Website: macys
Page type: delivery-shipping
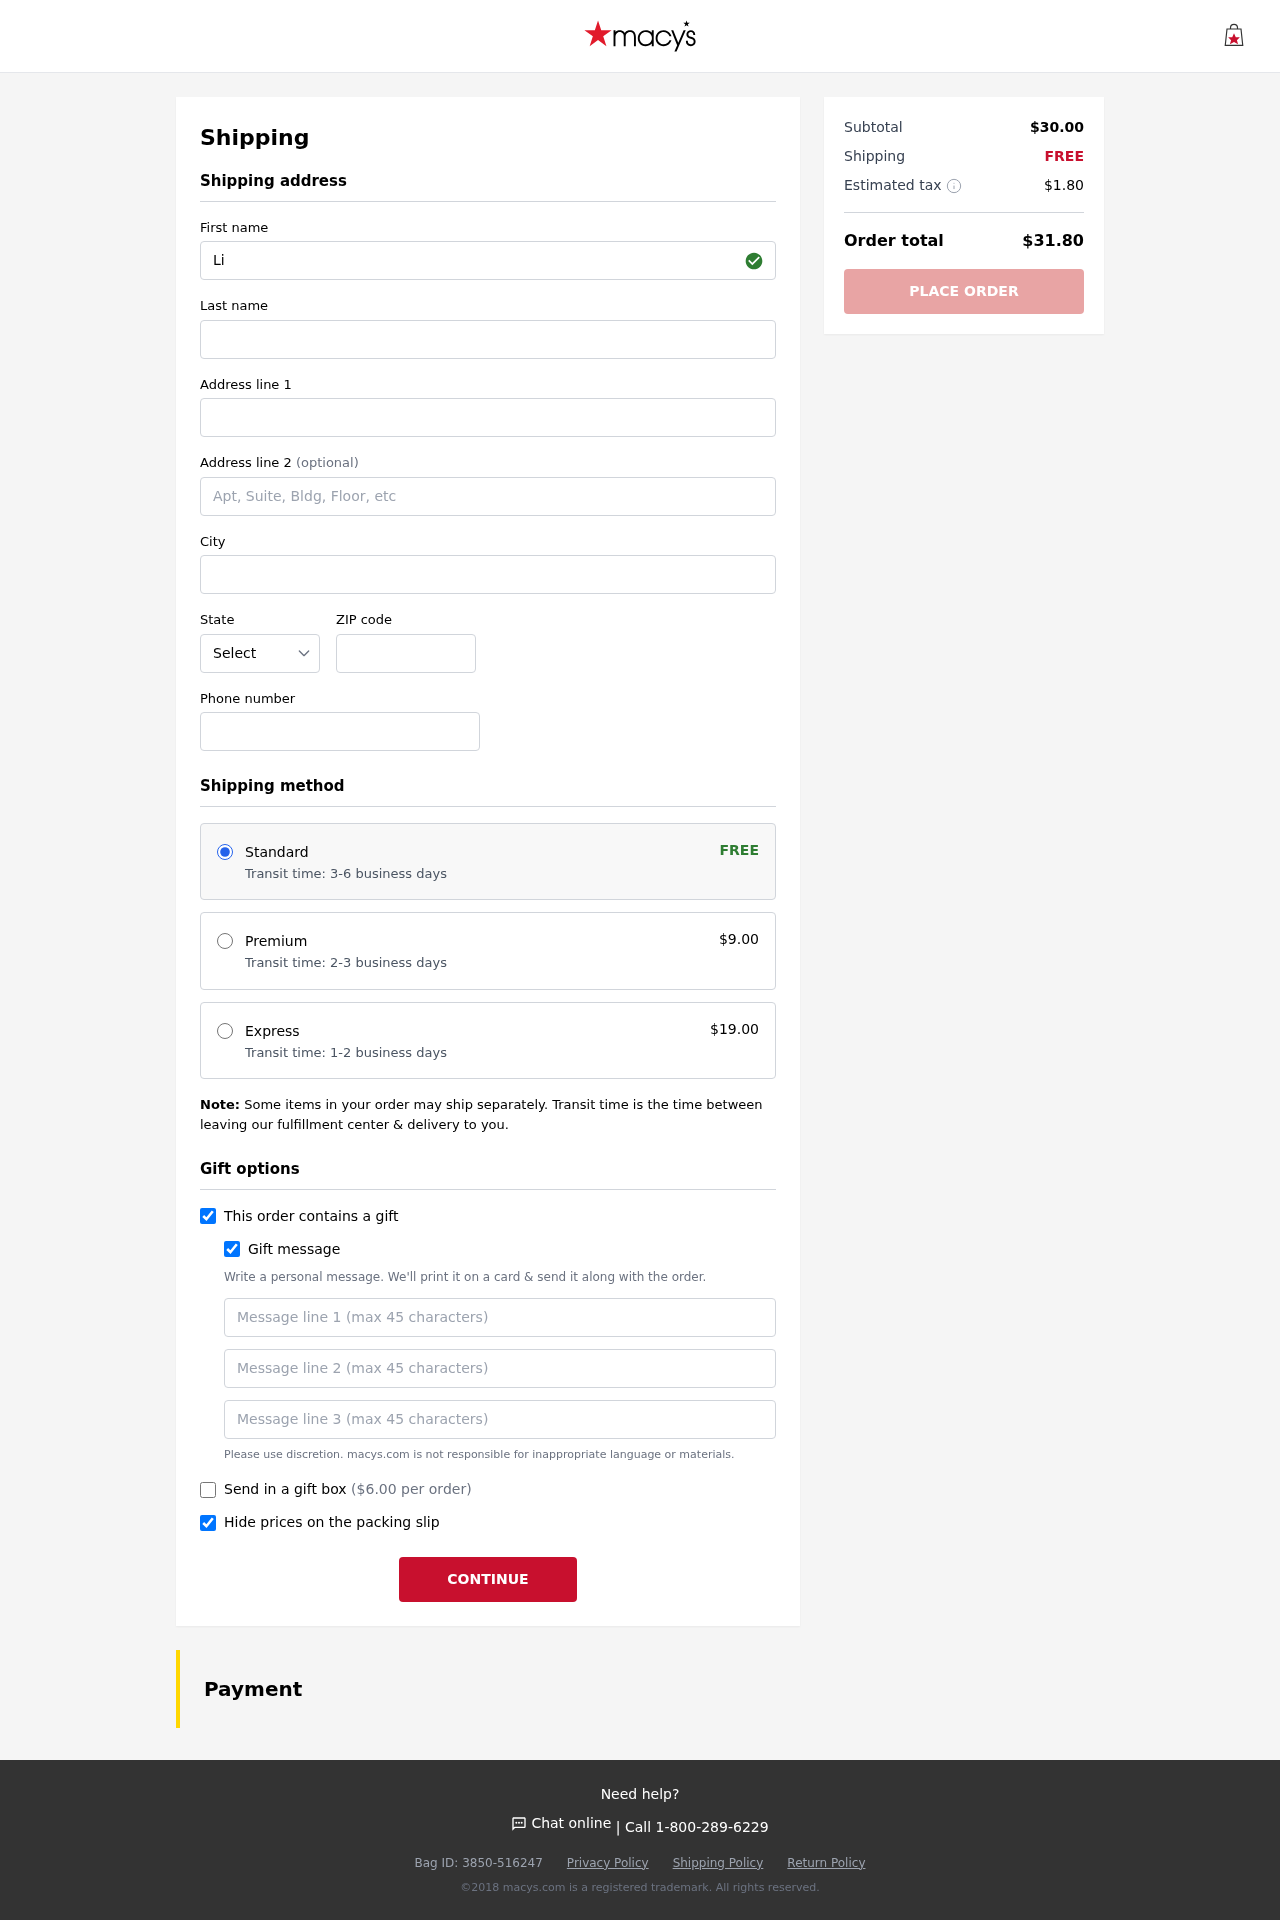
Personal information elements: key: PII_STATE_ABBR
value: IL
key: PII_FIRSTNAME
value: Lisa
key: PII_LASTNAME
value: Jackson
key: PII_STREET
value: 069 Tricia View Suite 526
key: PII_CITY
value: Wallacemouth
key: PII_POSTCODE
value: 19765
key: PII_PHONE
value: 2047251061
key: PII_GIFT_MESSAGE
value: Happy birthday to the amazing you! I saw this beautiful ring and thought it would be a perfect reminder of your strength and faith. Hope it brings you as much joy as you bring to everyone around you!  Lisa
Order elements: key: ORDER_SHIPPING_STANDARD
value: Transit time: 3-6 business days
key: ORDER_SHIPPING_COST
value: FREE
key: ORDER_SHIPPING_PREMIUM
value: Transit time: 2-3 business days
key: ORDER_SHIPPING_PREMIUM_PRICE
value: $9.00
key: ORDER_SHIPPING_EXPRESS
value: Transit time: 1-2 business days
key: ORDER_SHIPPING_EXPRESS_PRICE
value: $19.00
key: ORDER_GIFT_BOX_PRICE
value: ($6.00 per order)
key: ORDER_SUBTOTAL
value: $30.00
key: ORDER_SHIPPING_COST2
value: FREE
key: ORDER_TAX
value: $1.80
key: ORDER_TOTAL
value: $31.80